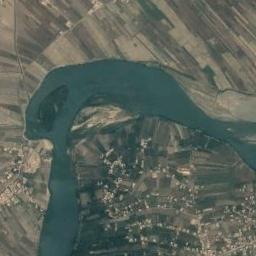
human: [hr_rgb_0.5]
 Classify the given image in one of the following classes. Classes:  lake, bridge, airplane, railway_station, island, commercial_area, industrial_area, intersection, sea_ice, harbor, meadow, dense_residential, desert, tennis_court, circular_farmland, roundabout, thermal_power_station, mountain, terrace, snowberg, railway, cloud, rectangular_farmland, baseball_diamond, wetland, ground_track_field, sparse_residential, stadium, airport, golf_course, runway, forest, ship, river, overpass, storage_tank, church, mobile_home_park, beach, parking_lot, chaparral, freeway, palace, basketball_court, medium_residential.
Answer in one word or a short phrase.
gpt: river